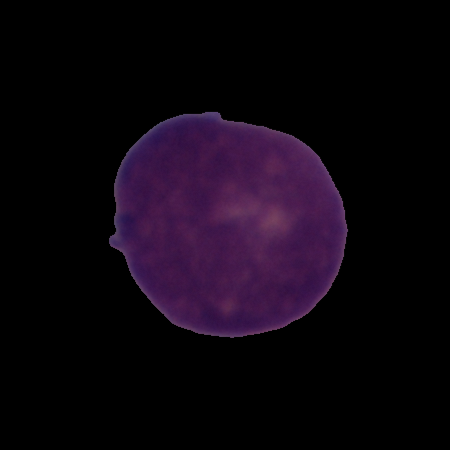
Label: cancer